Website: apple
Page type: payment
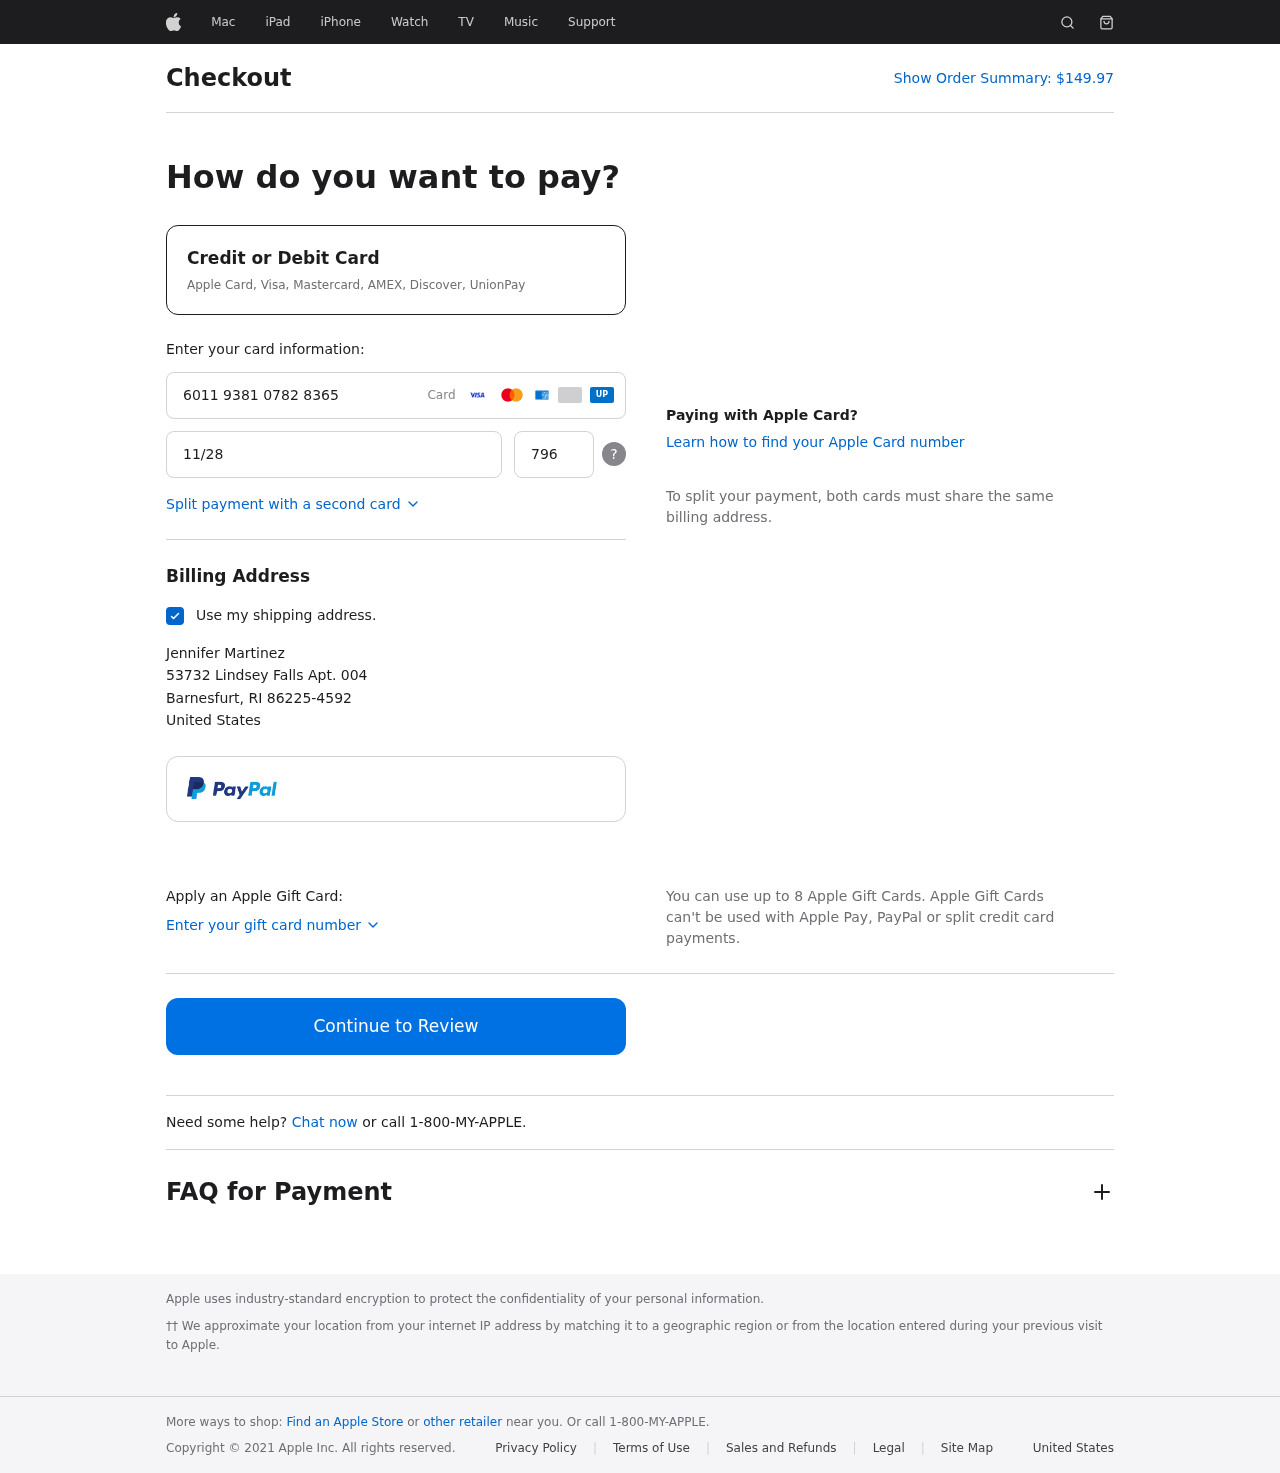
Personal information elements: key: PII_CARD_CVV
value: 796
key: PII_CARD_EXPIRY
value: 11/28
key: PII_CARD_NUMBER
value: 6011 9381 0782 8365
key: PII_CITY
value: Barnesfurt
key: PII_COUNTRY
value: United States
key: PII_FULLNAME
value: Jennifer Martinez
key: PII_POSTCODE_FULL
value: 86225-4592
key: PII_STATE_ABBR
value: RI
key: PII_STREET
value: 53732 Lindsey Falls Apt. 004
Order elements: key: ORDER_TOTAL
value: $149.97